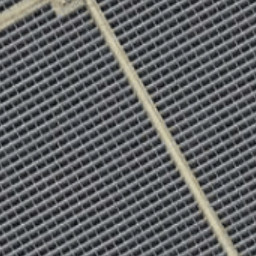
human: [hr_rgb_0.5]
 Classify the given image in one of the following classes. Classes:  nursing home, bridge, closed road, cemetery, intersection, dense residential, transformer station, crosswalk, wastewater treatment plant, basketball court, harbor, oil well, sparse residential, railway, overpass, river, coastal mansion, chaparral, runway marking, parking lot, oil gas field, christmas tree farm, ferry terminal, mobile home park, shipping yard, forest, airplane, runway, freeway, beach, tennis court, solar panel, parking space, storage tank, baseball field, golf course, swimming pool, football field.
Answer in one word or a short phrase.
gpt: solar panel